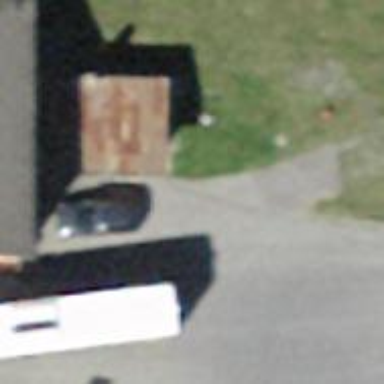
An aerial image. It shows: Post box.